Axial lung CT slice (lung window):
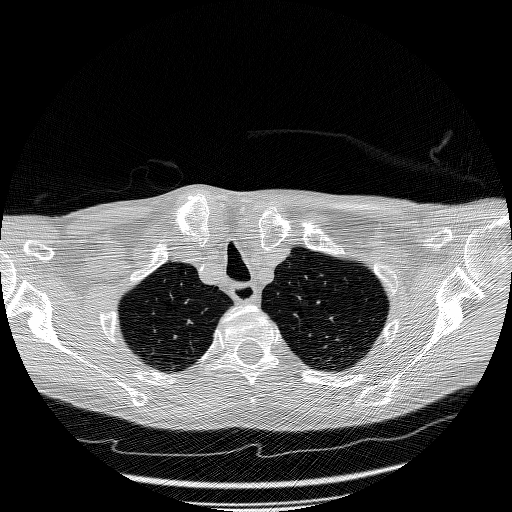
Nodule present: no